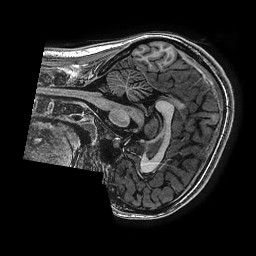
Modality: T1w
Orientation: sagittal
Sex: female
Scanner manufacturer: ge
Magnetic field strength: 3 T
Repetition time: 0.007644 s
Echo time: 0.003468 s